Question: My office is kinda hooked up on SVN and I'm used to git. However I can do nothing about it, but to adapt.
I noticed there are two different concepts in SVN: and . What is the difference really? Using RapidSVN I performed on my repo and then in commit dialog I see the following option:

Note the unselected by default option. Nevermind the absence of any added files and such, it's just for the demonstration purposes. How is this different from ? What's the point?
PS: Why downvoting? I come from git background and there is no such thing as in Git. Google search turned up nothing. I'm really puzzled at how this thing works.
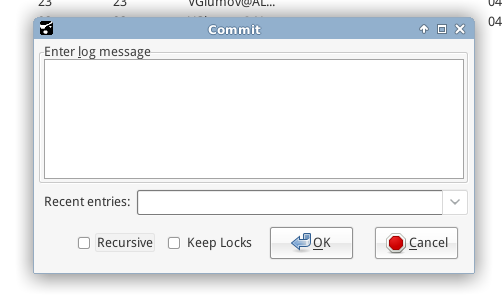
Answer: svn commit and svn add on the command line both have a flag "--non-recursive" which makes the commit only work on the current directory, and not on directories below. Reading this [1] thread I assume that this checkbox just uses these flags. When the checkbox is unchecked, the --non-recursive flag is used [2].
Having this checkbox default off seems weird to me.
1. http://tigris-scm.10930.n7.nabble.com/Issue-706-New-Cannot-commit-a-deleted-directory-td81162.html
2. http://solitarygeek.com/linux/subversion-and-rapidsvn